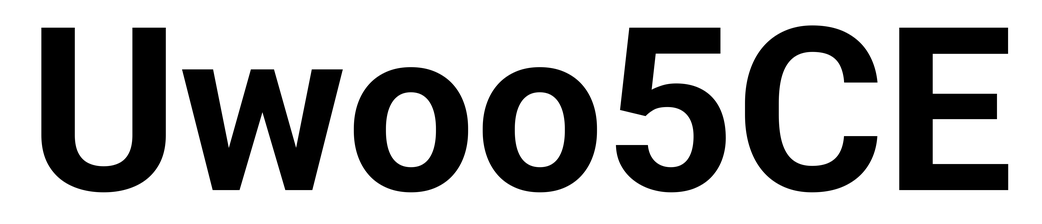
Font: Roboto_Bold